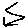
Label: zigzag